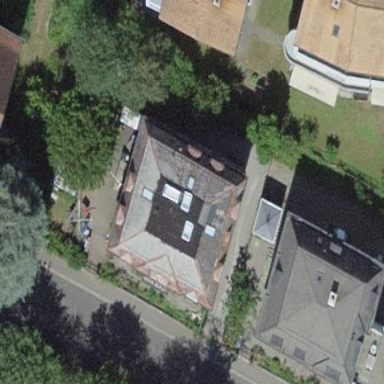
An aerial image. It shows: Residential apartments with mansard roof.